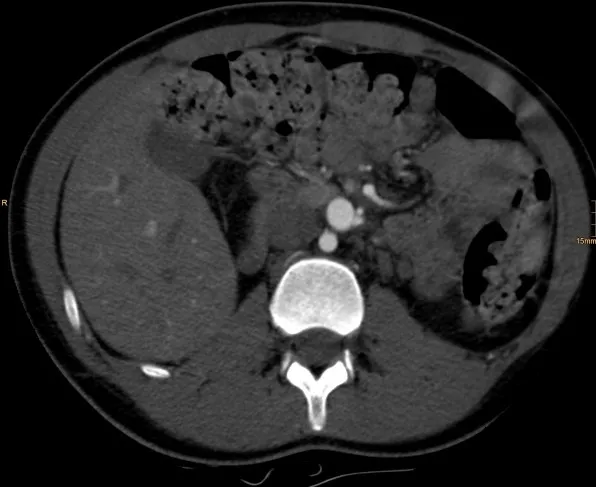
The ostia of the left renal artery immediately dorsal to that of the inferior mesenteric artery (IMA), branching off the IUA.
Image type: radiology (ct)